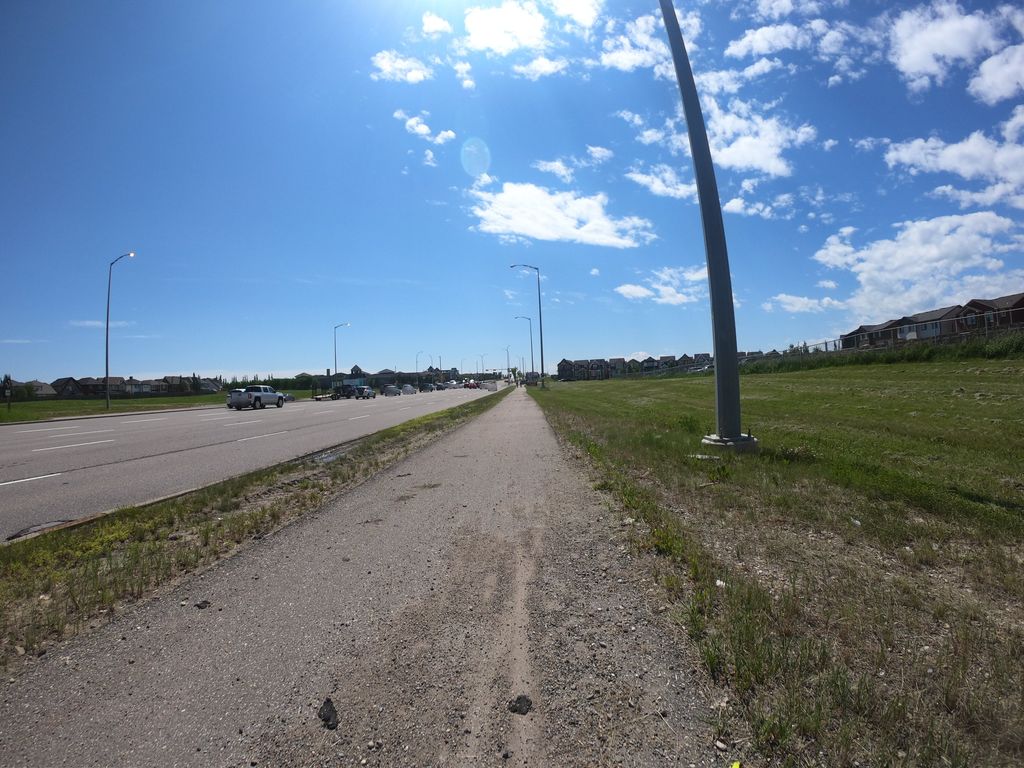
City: calgary